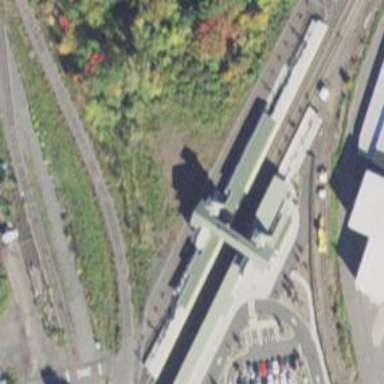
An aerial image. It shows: Train station building.